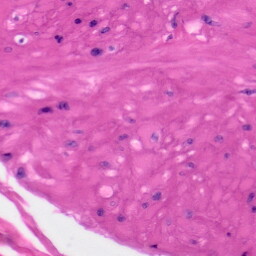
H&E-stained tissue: Skin